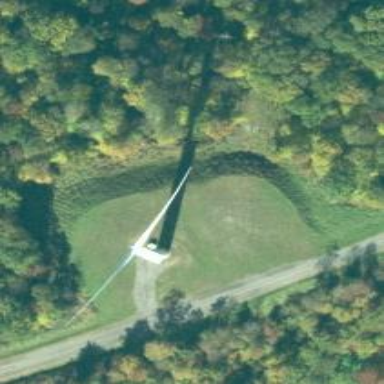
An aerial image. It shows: Wind generator powered by horizontal axis wind turbine.